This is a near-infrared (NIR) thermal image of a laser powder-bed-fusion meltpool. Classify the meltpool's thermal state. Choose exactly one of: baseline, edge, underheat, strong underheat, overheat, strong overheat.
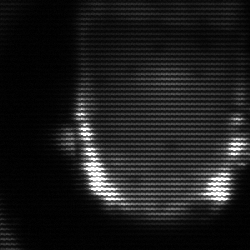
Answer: baseline